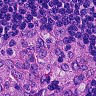
Metastatic tissue present: no